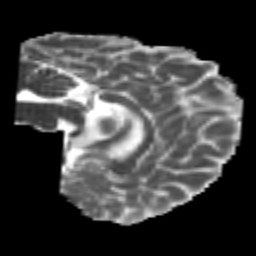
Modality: MD
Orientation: sagittal
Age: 26
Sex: male
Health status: healthy
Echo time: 0.074 s